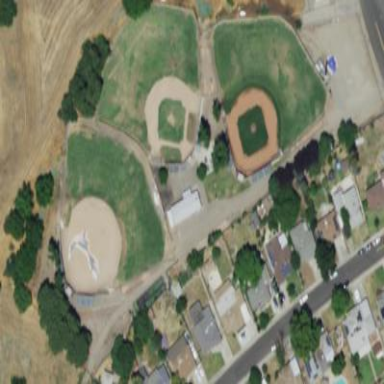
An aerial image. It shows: Park featuring baseball field.